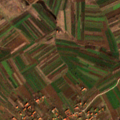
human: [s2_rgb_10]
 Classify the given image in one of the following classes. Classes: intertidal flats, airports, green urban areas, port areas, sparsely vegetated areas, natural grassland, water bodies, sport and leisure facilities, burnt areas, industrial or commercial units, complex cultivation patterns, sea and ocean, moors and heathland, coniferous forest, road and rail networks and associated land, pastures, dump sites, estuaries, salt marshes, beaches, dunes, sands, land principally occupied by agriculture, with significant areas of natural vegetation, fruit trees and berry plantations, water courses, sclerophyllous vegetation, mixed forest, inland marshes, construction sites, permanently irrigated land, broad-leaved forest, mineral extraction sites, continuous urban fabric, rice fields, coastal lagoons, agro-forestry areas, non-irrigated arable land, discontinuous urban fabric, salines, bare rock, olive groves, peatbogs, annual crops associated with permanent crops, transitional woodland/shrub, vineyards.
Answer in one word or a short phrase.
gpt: discontinuous urban fabric, pastures, complex cultivation patterns